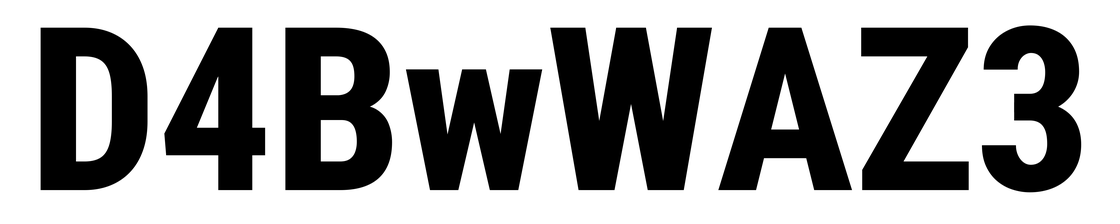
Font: Roboto_Condensed_ExtraBold